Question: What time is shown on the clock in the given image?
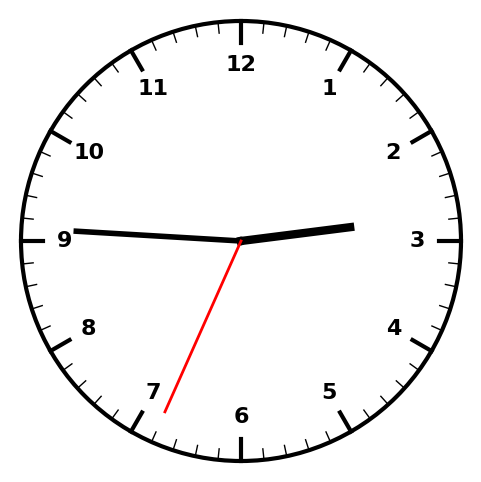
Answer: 02:45:34